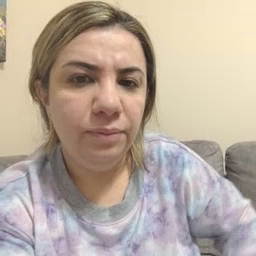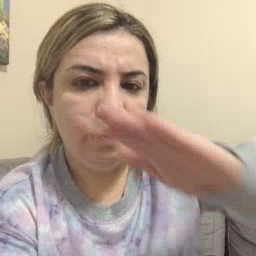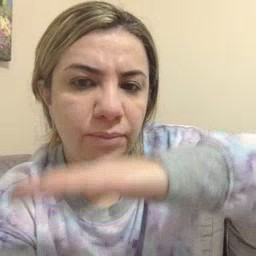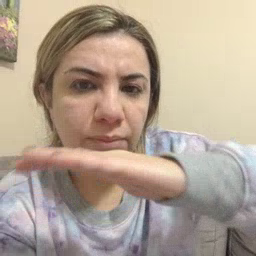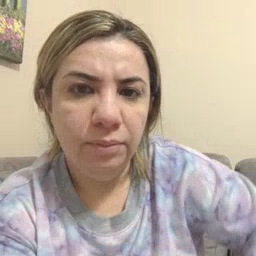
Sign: table